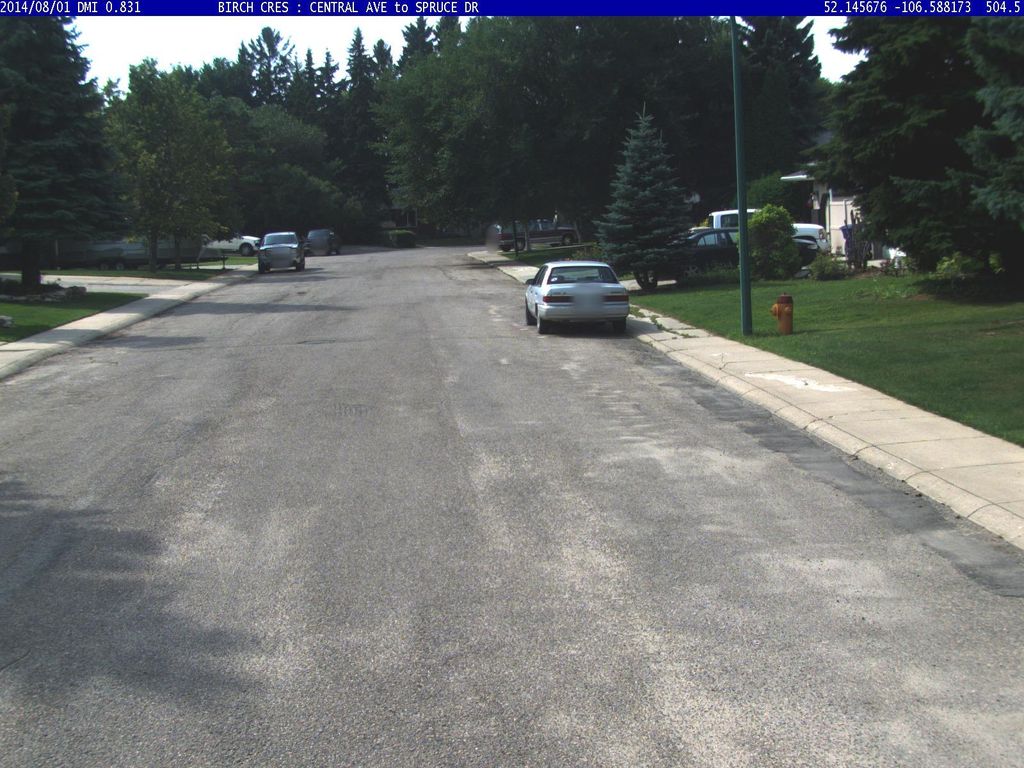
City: saskatoon